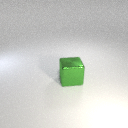
large green metal cube